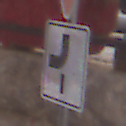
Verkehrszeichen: VerlaufVorfahrtsstrasse7
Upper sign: VorfahrtGewaehren
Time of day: MorningAfternoon
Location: Outdoor (Urban)
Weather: Clear
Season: NotSpecified
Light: Natural